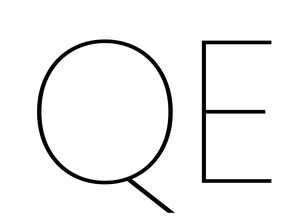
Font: Poppins-Thin